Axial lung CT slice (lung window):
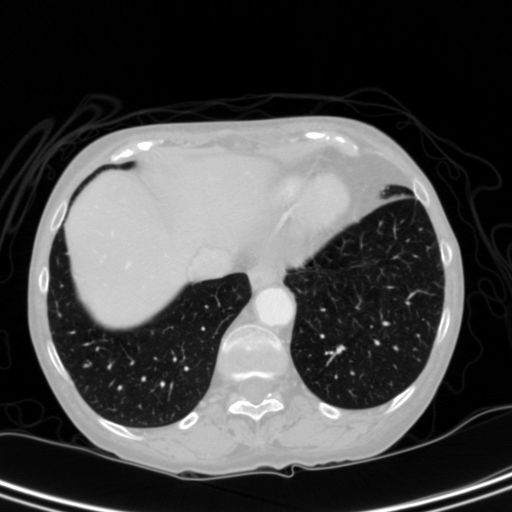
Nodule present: no